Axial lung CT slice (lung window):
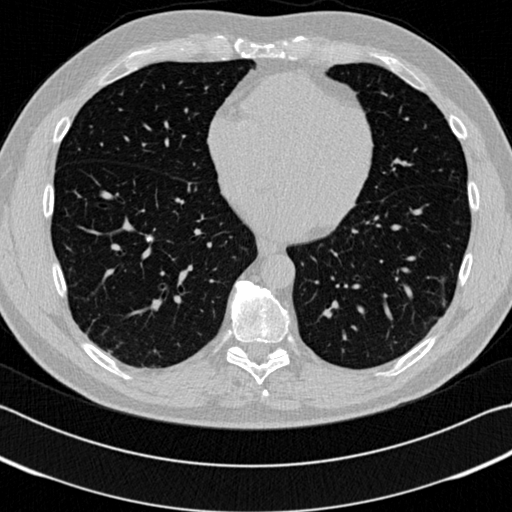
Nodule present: no